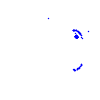
Particle: proton